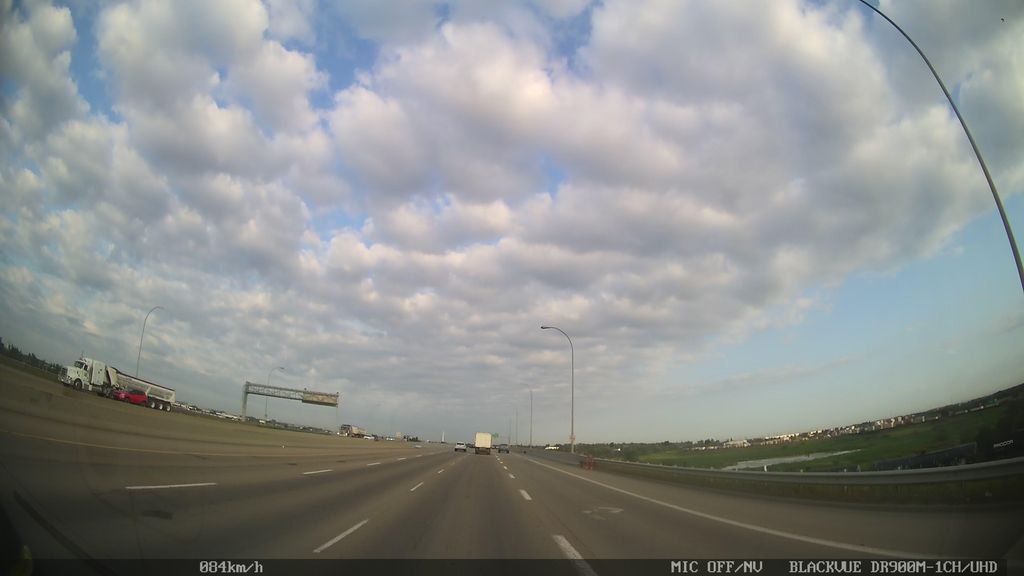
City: edmonton